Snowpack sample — Buffalo Mountain, Silverthorne, Colorado, USA (1/25/25, 10:11 AM MST)
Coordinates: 39.6222, -106.1139
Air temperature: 22 °F
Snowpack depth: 110 cm
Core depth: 30 cm
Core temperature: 42.8 °F
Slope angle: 12°, slope face: 102°
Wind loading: high
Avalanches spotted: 0
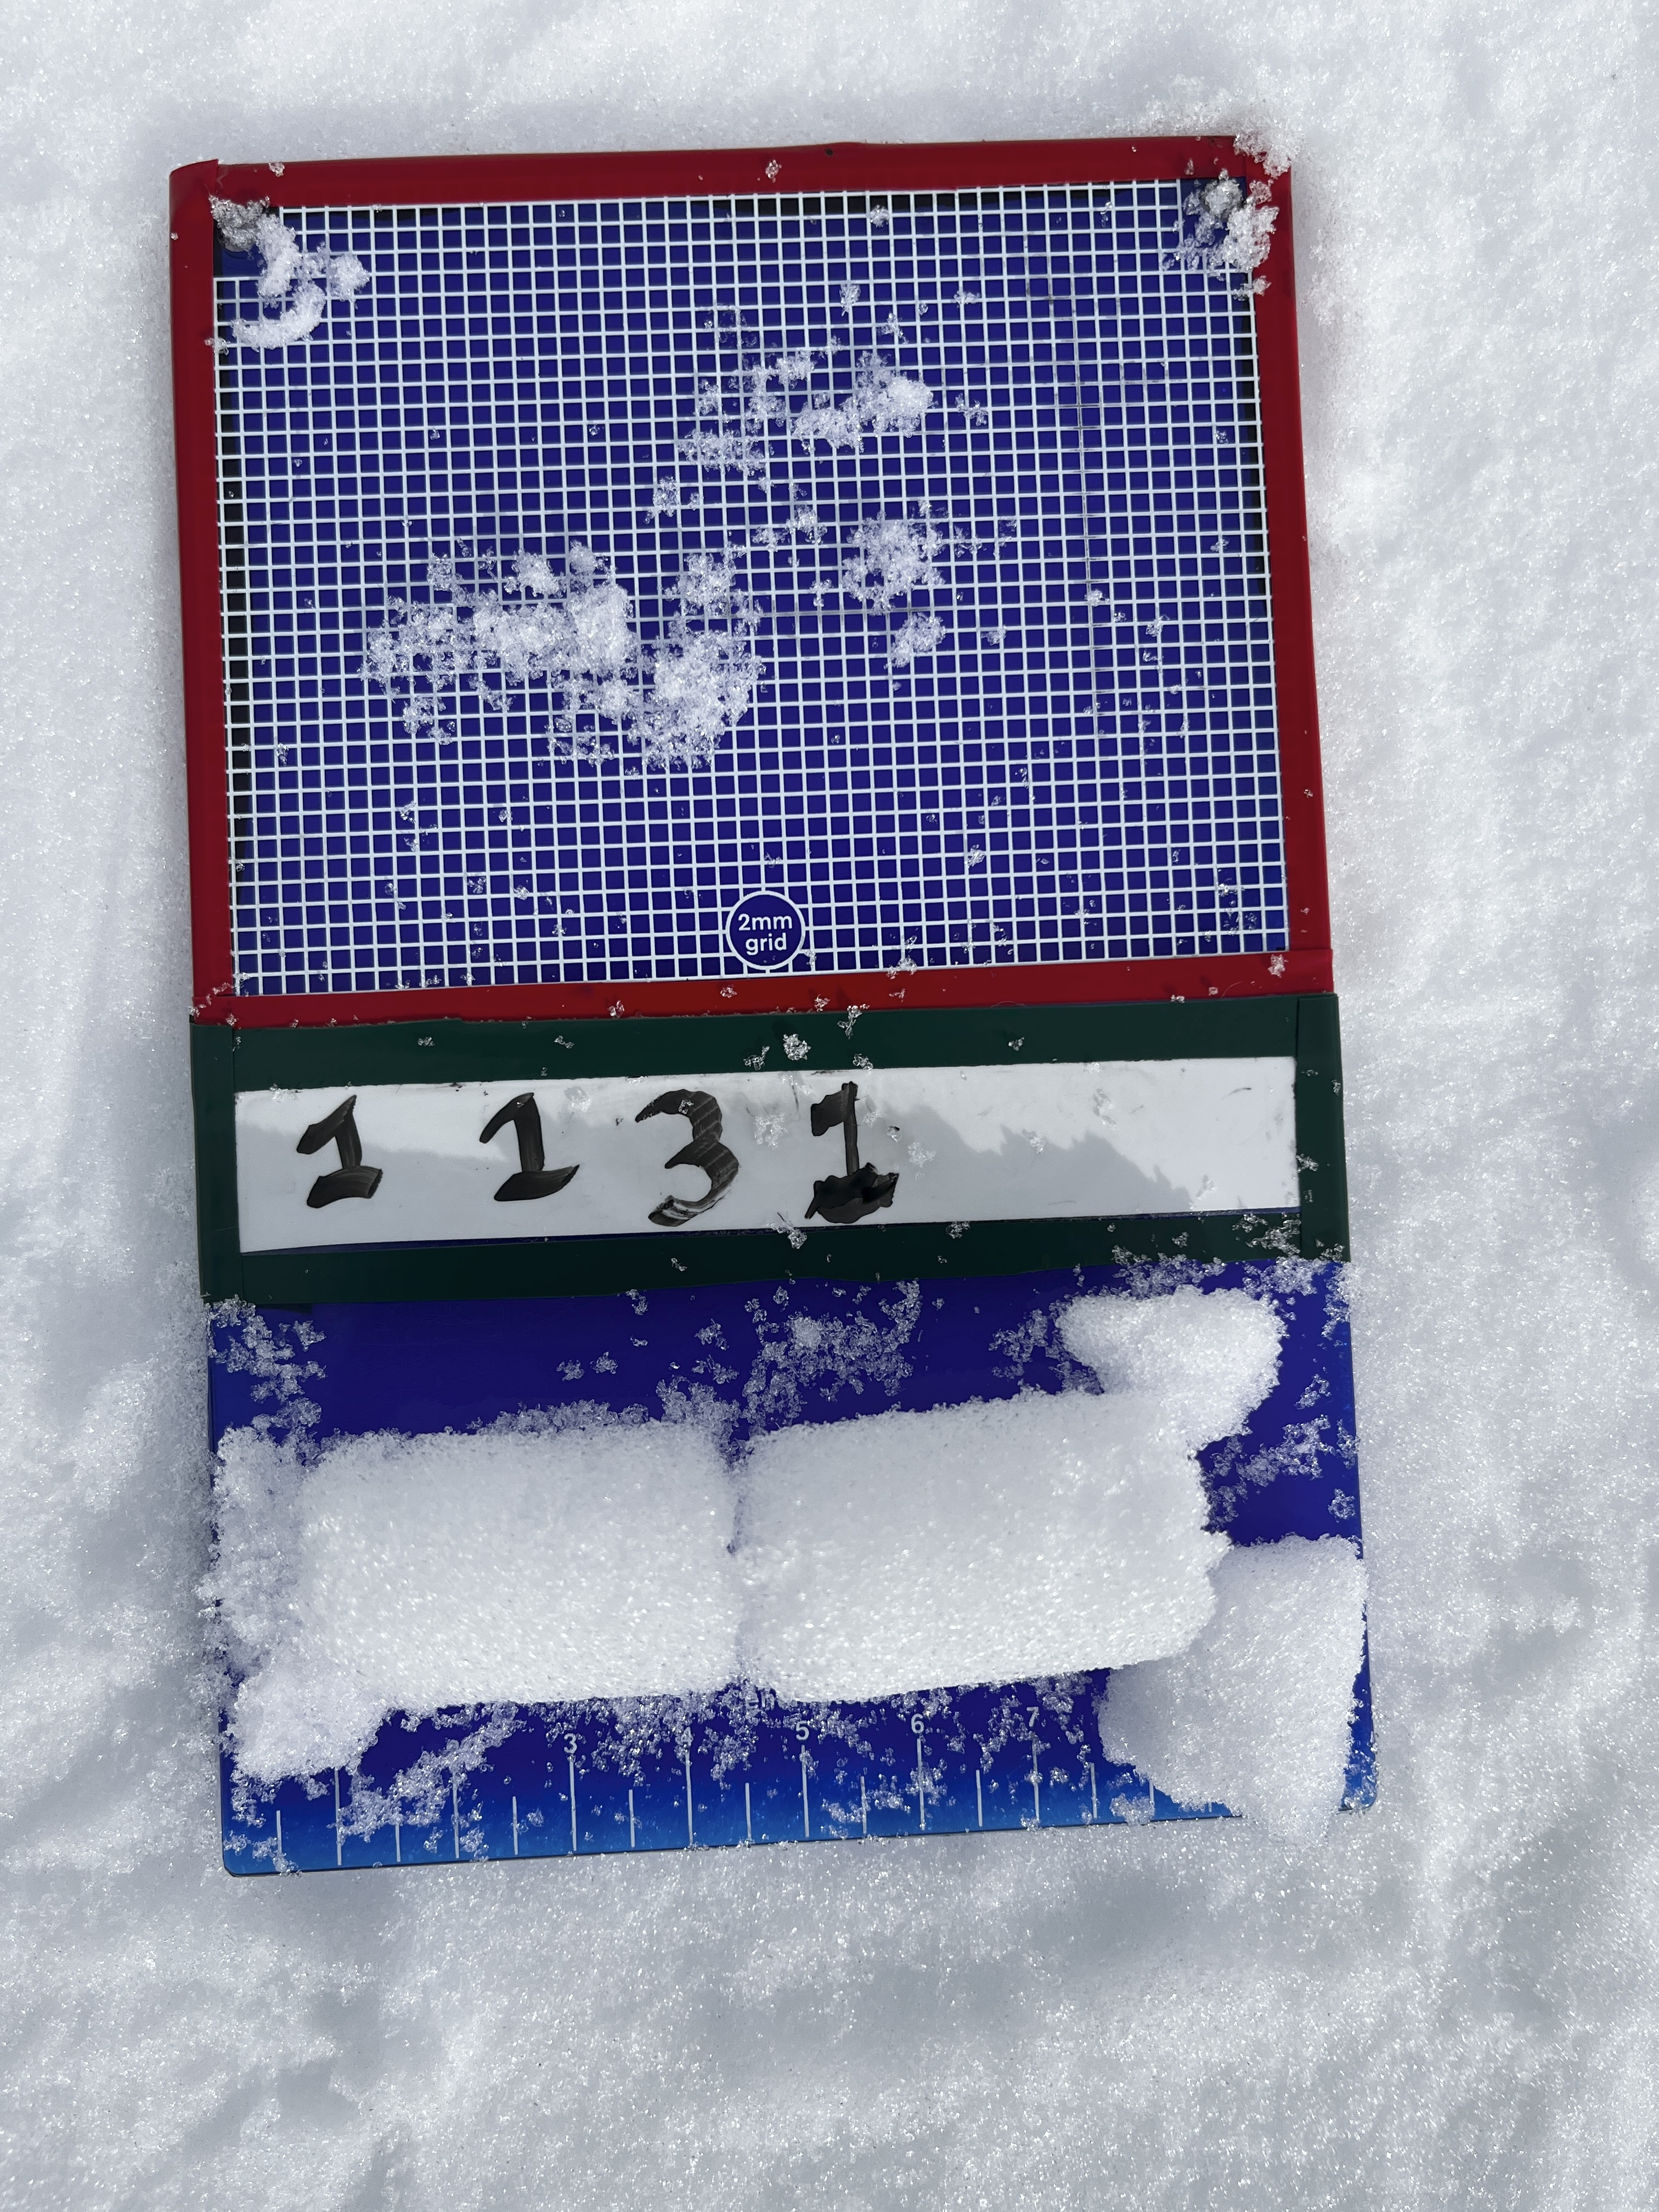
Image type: crystal_card
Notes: No avalanches nearby, collected on the outskirts of a fire break 15 meters from the treeline, on way to Buffalo and Red Mountain